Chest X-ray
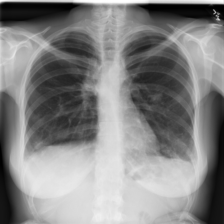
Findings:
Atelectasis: negative
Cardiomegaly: negative
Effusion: negative
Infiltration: positive
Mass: positive
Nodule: negative
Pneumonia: negative
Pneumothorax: negative
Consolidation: negative
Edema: negative
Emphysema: negative
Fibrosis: negative
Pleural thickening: negative
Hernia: negative